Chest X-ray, PA view. Patient: 39 years old, sex M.
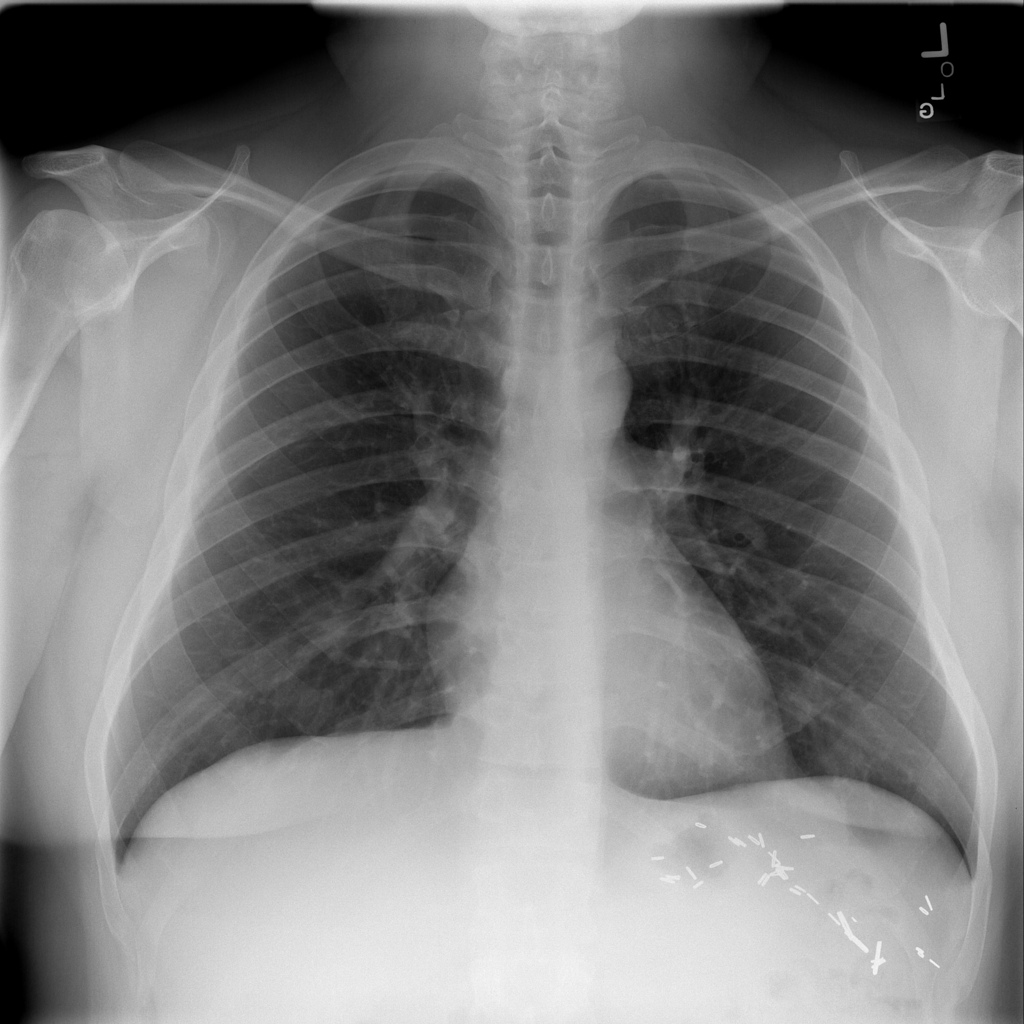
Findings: No Finding